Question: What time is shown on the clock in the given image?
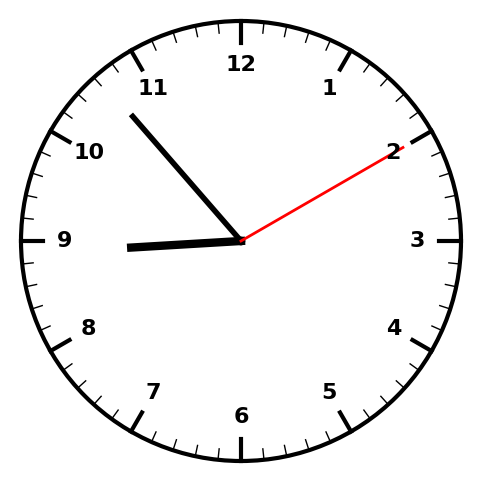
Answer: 08:53:10